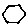
Label: hexagon